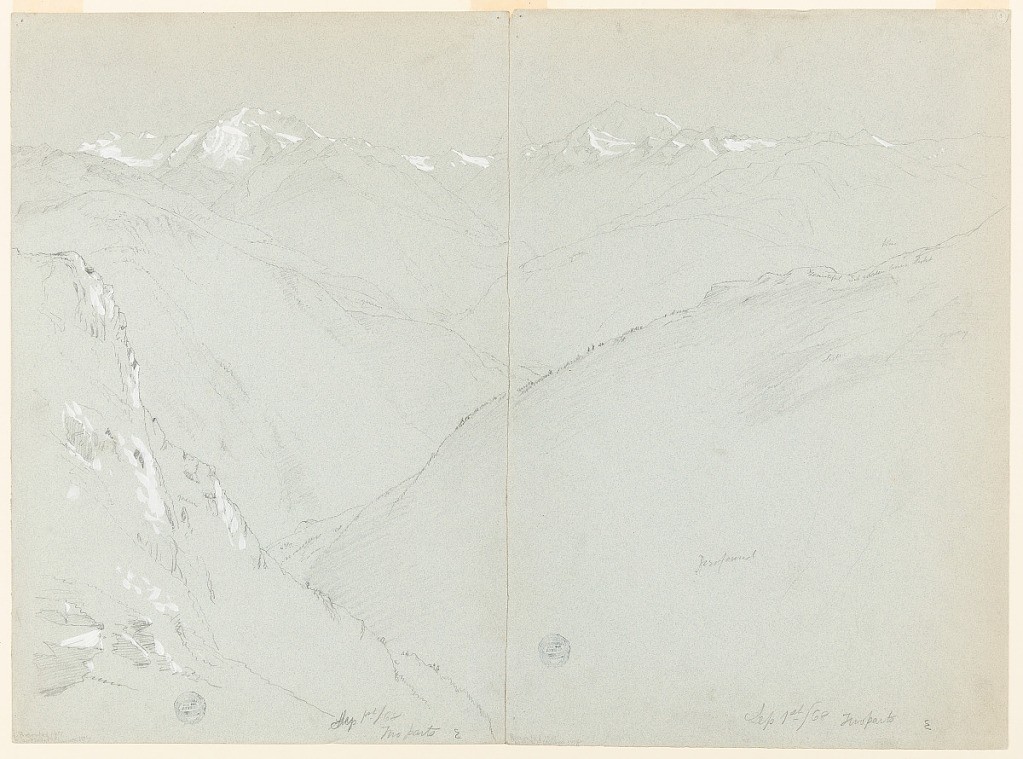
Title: View of the Bernese Alps from Belalp, Switzerland, Part One
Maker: Frederic Edwin Church, American, 1826–1900
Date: September 1, 1868
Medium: Graphite, brush and white gouache on gray-blue wove paper
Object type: Drawing
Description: Landscape sketch showing the first part of a panoramic view of the Bernese Alps from near Belalp, Switzerland. In the foreground at left, the craggy mountain ridge upon which the artist is situated, partly frames the view at left. In the middle distance at right, a rocky ridge descends in an arch toward the lower left corner. Beyond it, similarly rugged mountain ridges overlap one another as they recede into the background, where numerous sharp and snow-capped peaks form a serrated horizon. The slender, pointed summit of the Matterhorn peeks above the other mountains in the background at upper center.